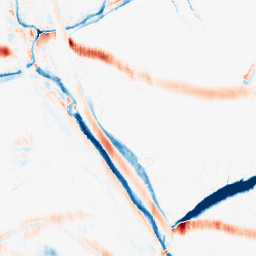
Category: morphological
Decomposition family: morphological_ellipse
Decomposition parameters: operation: average
width: 20
height: 5
Upsampling method: regularized
Upsampling parameters: scale: 2
lambda_reg: 0.001
Upsampling scale: 2